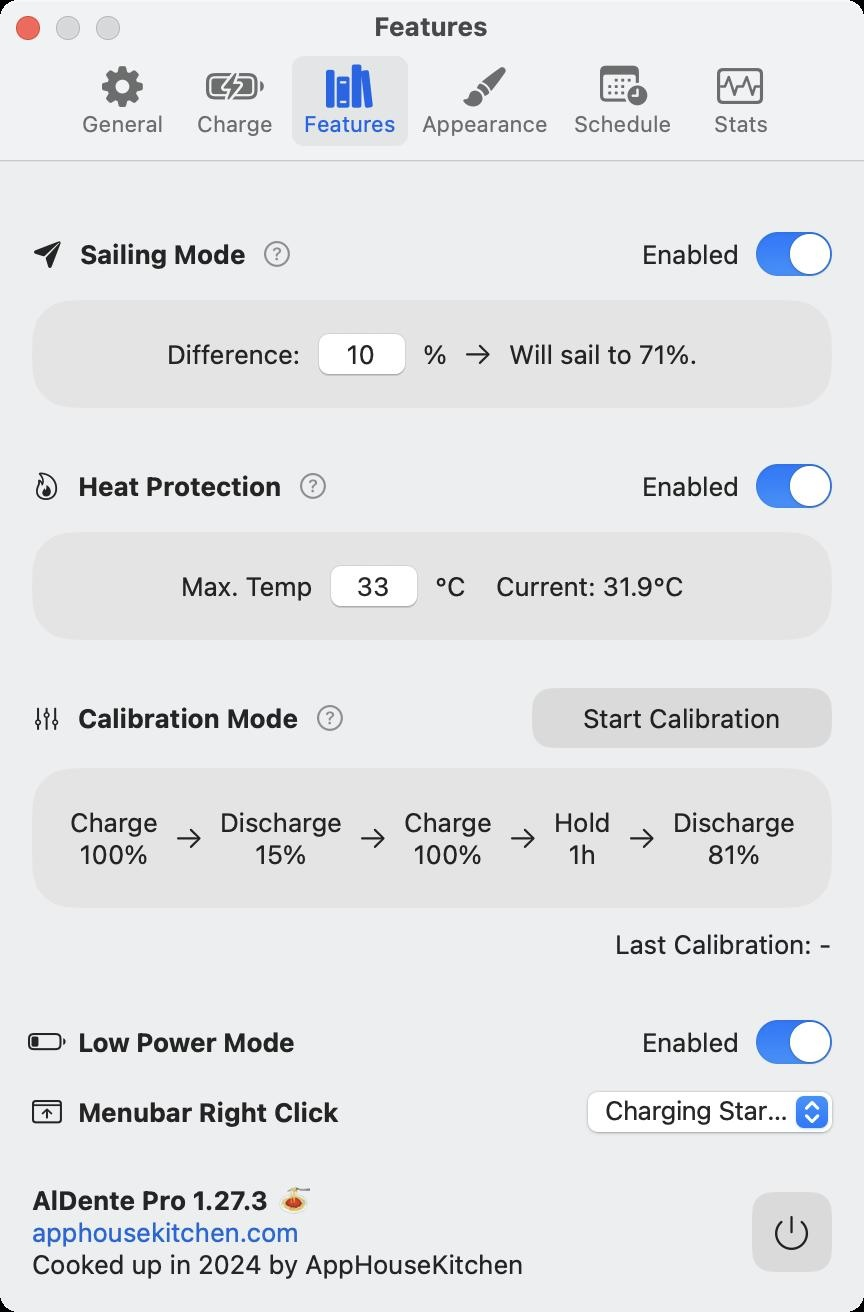
Accessibility tree:
{"name": "Features", "role": "AXWindow", "description": null, "role_description": "standard window", "value": null, "position": "543.00;175.00", "size": "432;656", "children": [{"name": null, "role": "AXGroup", "description": null, "role_description": "group", "value": null, "position": "0.00;80.00", "size": "432;576", "children": [{"name": null, "role": "AXImage", "description": "Send", "role_description": "image", "value": null, "position": "17.00;120.50", "size": "14;14", "children": []}, {"name": null, "role": "AXStaticText", "description": null, "role_description": "text", "value": "Sailing Mode", "position": "40.00;119.00", "size": "83;16", "children": []}, {"name": null, "role": "AXImage", "description": "questionmark.circle", "role_description": "image", "value": null, "position": "132.00;120.50", "size": "13;13", "children": []}, {"name": null, "role": "AXStaticText", "description": null, "role_description": "text", "value": "Enabled", "position": "321.00;119.00", "size": "49;16", "children": []}, {"name": null, "role": "AXCheckBox", "description": null, "role_description": "switch", "value": 1, "position": "378.00;116.00", "size": "38;22", "children": []}, {"name": null, "role": "AXStaticText", "description": null, "role_description": "text", "value": "Difference:", "position": "83.25;169.00", "size": "67;16", "children": []}, {"name": null, "role": "AXTextField", "description": null, "role_description": "text field", "value": "10", "position": "158.50;166.00", "size": "45;22", "children": []}, {"name": null, "role": "AXStaticText", "description": null, "role_description": "text", "value": "%", "position": "211.25;169.00", "size": "12;16", "children": []}, {"name": null, "role": "AXImage", "description": "arrow.forward", "role_description": "image", "value": null, "position": "233.00;172.00", "size": "12;10", "children": []}, {"name": null, "role": "AXStaticText", "description": null, "role_description": "text", "value": "Will sail to 71%.", "position": "254.25;169.00", "size": "94;16", "children": []}, {"name": null, "role": "AXImage", "description": "Flame", "role_description": "image", "value": null, "position": "18.00;236.00", "size": "11;14", "children": []}, {"name": null, "role": "AXStaticText", "description": null, "role_description": "text", "value": "Heat Protection", "position": "39.00;235.00", "size": "102;16", "children": []}, {"name": null, "role": "AXImage", "description": "questionmark.circle", "role_description": "image", "value": null, "position": "150.00;236.50", "size": "13;13", "children": []}, {"name": null, "role": "AXStaticText", "description": null, "role_description": "text", "value": "Enabled", "position": "321.00;235.00", "size": "49;16", "children": []}, {"name": null, "role": "AXCheckBox", "description": null, "role_description": "switch", "value": 1, "position": "378.00;232.00", "size": "38;22", "children": []}, {"name": null, "role": "AXStaticText", "description": null, "role_description": "text", "value": "Max. Temp", "position": "90.25;285.00", "size": "66;16", "children": []}, {"name": null, "role": "AXTextField", "description": null, "role_description": "text field", "value": "33", "position": "164.50;282.00", "size": "45;22", "children": []}, {"name": null, "role": "AXStaticText", "description": null, "role_description": "text", "value": "°C", "position": "217.25;285.00", "size": "16;16", "children": []}, {"name": null, "role": "AXStaticText", "description": null, "role_description": "text", "value": "  Current: 31.9°C", "position": "240.75;285.00", "size": "101;16", "children": []}, {"name": null, "role": "AXImage", "description": "slider.vertical.3", "role_description": "image", "value": null, "position": "17.50;353.50", "size": "12;12", "children": []}, {"name": null, "role": "AXStaticText", "description": null, "role_description": "text", "value": "Calibration Mode", "position": "39.00;351.00", "size": "110;16", "children": []}, {"name": null, "role": "AXImage", "description": "questionmark.circle", "role_description": "image", "value": null, "position": "158.50;352.50", "size": "13;13", "children": []}, {"name": null, "role": "AXButton", "description": "Start Calibration", "role_description": "button", "value": null, "position": "266.00;344.00", "size": "150;30", "children": []}, {"name": null, "role": "AXStaticText", "description": null, "role_description": "text", "value": "Charge\n100%", "position": "34.75;403.00", "size": "44;32", "children": []}, {"name": null, "role": "AXImage", "description": "arrow.forward", "role_description": "image", "value": null, "position": "88.50;414.00", "size": "12;10", "children": []}, {"name": null, "role": "AXStaticText", "description": null, "role_description": "text", "value": "Discharge\n15%", "position": "109.75;403.00", "size": "61;32", "children": []}, {"name": null, "role": "AXImage", "description": "arrow.forward", "role_description": "image", "value": null, "position": "180.50;414.00", "size": "12;10", "children": []}, {"name": null, "role": "AXStaticText", "description": null, "role_description": "text", "value": "Charge\n100%", "position": "201.75;403.00", "size": "44;32", "children": []}, {"name": null, "role": "AXImage", "description": "arrow.forward", "role_description": "image", "value": null, "position": "255.50;414.00", "size": "12;10", "children": []}, {"name": null, "role": "AXStaticText", "description": null, "role_description": "text", "value": "Hold\n1h", "position": "276.75;403.00", "size": "28;32", "children": []}, {"name": null, "role": "AXImage", "description": "arrow.forward", "role_description": "image", "value": null, "position": "315.00;414.00", "size": "12;10", "children": []}, {"name": null, "role": "AXStaticText", "description": null, "role_description": "text", "value": "Discharge\n81%", "position": "336.25;403.00", "size": "61;32", "children": []}, {"name": null, "role": "AXStaticText", "description": null, "role_description": "text", "value": "Last Calibration: -", "position": "307.50;464.00", "size": "108;16", "children": []}, {"name": null, "role": "AXImage", "description": "battery.25", "role_description": "image", "value": null, "position": "14.00;516.50", "size": "19;9", "children": []}, {"name": null, "role": "AXStaticText", "description": null, "role_description": "text", "value": "Low Power Mode", "position": "39.00;513.00", "size": "108;16", "children": []}, {"name": null, "role": "AXStaticText", "description": null, "role_description": "text", "value": "Enabled", "position": "321.00;513.00", "size": "49;16", "children": []}, {"name": null, "role": "AXCheckBox", "description": null, "role_description": "switch", "value": 1, "position": "378.00;510.00", "size": "38;22", "children": []}, {"name": null, "role": "AXImage", "description": "menubar.arrow.up.rectangle", "role_description": "image", "value": null, "position": "16.00;550.00", "size": "15;12", "children": []}, {"name": null, "role": "AXStaticText", "description": null, "role_description": "text", "value": "Menubar Right Click", "position": "39.00;548.00", "size": "130;16", "children": []}, {"name": null, "role": "AXPopUpButton", "description": null, "role_description": "pop up button", "value": "Charging Start/Stop", "position": "294.00;546.00", "size": "122;20", "children": []}, {"name": null, "role": "AXStaticText", "description": null, "role_description": "text", "value": "AlDente Pro 1.27.3 🍝", "position": "16.00;592.00", "size": "140;16", "children": []}, {"name": null, "role": "AXButton", "description": "apphousekitchen.com", "role_description": "button", "value": null, "position": "16.00;608.00", "size": "134;16", "children": []}, {"name": null, "role": "AXStaticText", "description": null, "role_description": "text", "value": "Cooked up️ in 2024 by AppHouseKitchen", "position": "16.00;624.00", "size": "246;16", "children": []}, {"name": null, "role": "AXButton", "description": "Power", "role_description": "button", "value": null, "position": "376.00;596.00", "size": "40;40", "children": []}]}, {"name": null, "role": "AXToolbar", "description": null, "role_description": "toolbar", "value": null, "position": "0.00;28.00", "size": "432;52", "children": [{"name": "General", "role": "AXButton", "description": null, "role_description": "button", "value": null, "position": "34.00;28.00", "size": "55;52", "children": []}, {"name": "Charge", "role": "AXButton", "description": null, "role_description": "button", "value": null, "position": "90.00;28.00", "size": "55;52", "children": []}, {"name": "Features", "role": "AXButton", "description": null, "role_description": "button", "value": null, "position": "146.00;28.00", "size": "58;52", "children": []}, {"name": "Appearance", "role": "AXButton", "description": null, "role_description": "button", "value": null, "position": "205.00;28.00", "size": "75;52", "children": []}, {"name": "Schedule", "role": "AXButton", "description": null, "role_description": "button", "value": null, "position": "281.00;28.00", "size": "61;52", "children": []}, {"name": "Stats", "role": "AXButton", "description": null, "role_description": "button", "value": null, "position": "343.00;28.00", "size": "55;52", "children": []}]}, {"name": null, "role": "AXButton", "description": null, "role_description": "close button", "value": null, "position": "7.00;6.00", "size": "14;16", "children": []}, {"name": null, "role": "AXButton", "description": null, "role_description": "zoom button", "value": null, "position": "47.00;6.00", "size": "14;16", "children": [{"name": null, "role": "AXGroup", "description": null, "role_description": "group", "value": null, "position": "47.00;6.00", "size": "14;16", "children": [{"name": null, "role": "AXGroup", "description": null, "role_description": "group", "value": null, "position": "47.00;6.00", "size": "14;16", "children": []}]}]}, {"name": null, "role": "AXButton", "description": null, "role_description": "minimize button", "value": null, "position": "27.00;6.00", "size": "14;16", "children": []}, {"name": null, "role": "AXStaticText", "description": null, "role_description": "text", "value": "Features", "position": "185.00;5.00", "size": "61;16", "children": []}]}